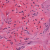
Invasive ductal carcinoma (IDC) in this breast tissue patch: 0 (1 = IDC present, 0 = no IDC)